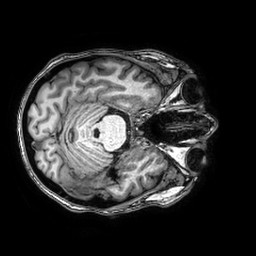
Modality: T1w
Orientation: axial
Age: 50
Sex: female
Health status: healthy